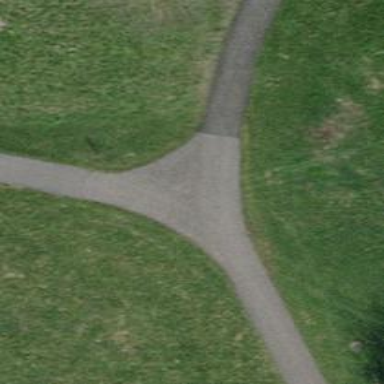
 commonly referred to as golf cart path."